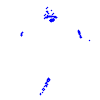
Particle: proton